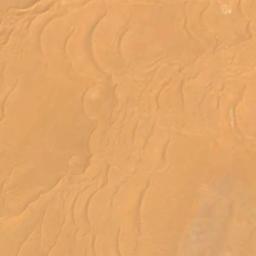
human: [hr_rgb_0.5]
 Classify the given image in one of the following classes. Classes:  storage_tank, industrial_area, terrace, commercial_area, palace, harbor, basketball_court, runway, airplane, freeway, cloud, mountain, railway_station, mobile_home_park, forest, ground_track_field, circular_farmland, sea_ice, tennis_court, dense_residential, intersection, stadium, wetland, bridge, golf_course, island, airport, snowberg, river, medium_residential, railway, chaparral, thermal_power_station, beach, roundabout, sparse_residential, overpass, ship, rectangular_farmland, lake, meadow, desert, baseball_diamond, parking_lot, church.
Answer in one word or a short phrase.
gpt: desert